Interaction volume radius: 10 \u00c5
Interaction volume height: 15 \u00c5
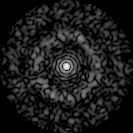
Disorder parameter: 0.8334